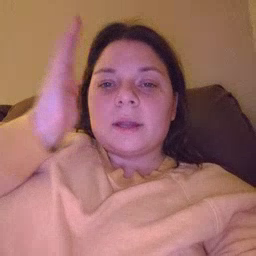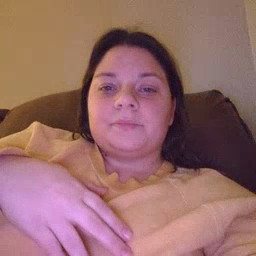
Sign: bed